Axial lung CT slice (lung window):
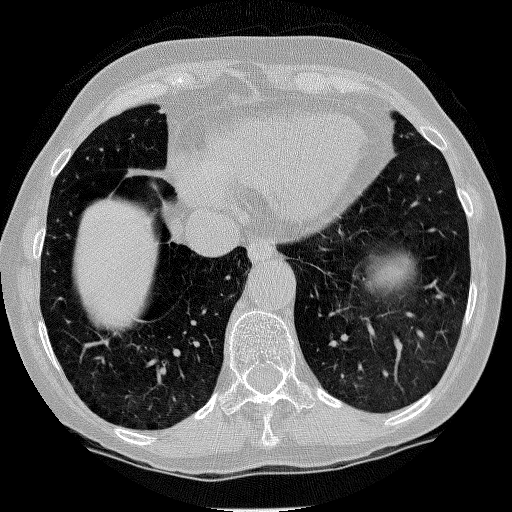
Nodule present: no